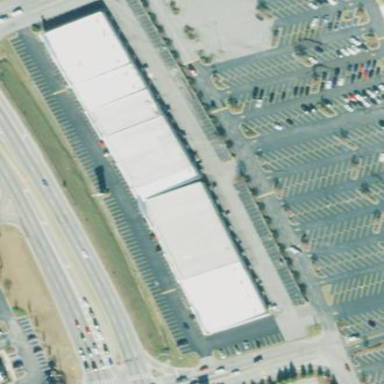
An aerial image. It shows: Commercial building.